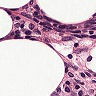
Metastatic tissue present: no